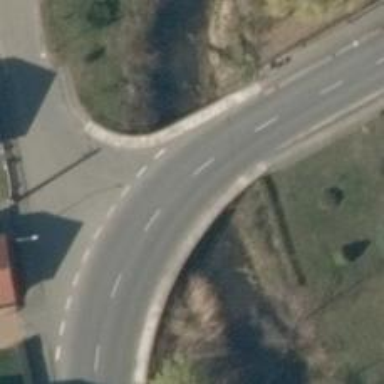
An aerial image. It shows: Asphalt road on secondary bridge.